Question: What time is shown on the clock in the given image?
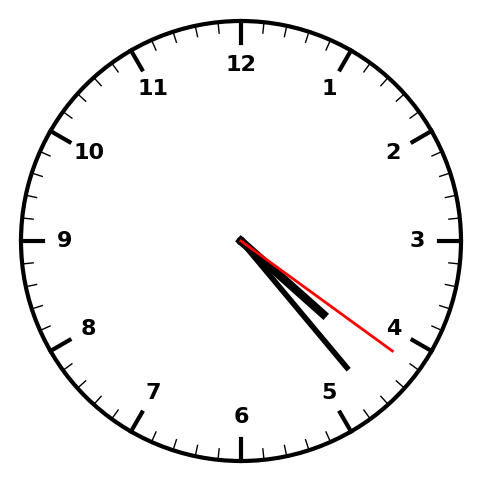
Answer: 04:23:21